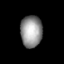
Tissue: skin
Cell type: Fibroblasts
Senescence score: 0.7954
Nuclear area (px): 669
Mean DAPI intensity: 147.661